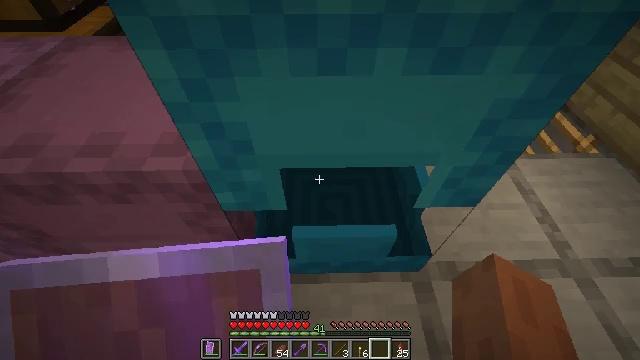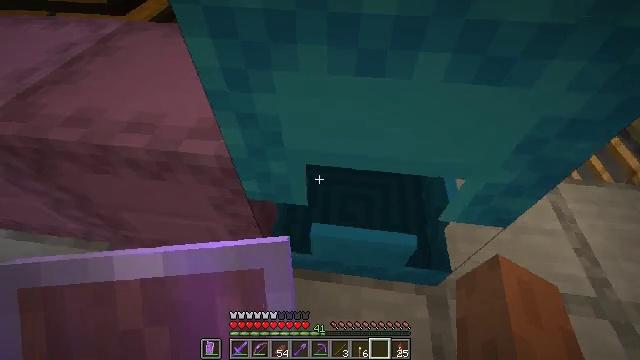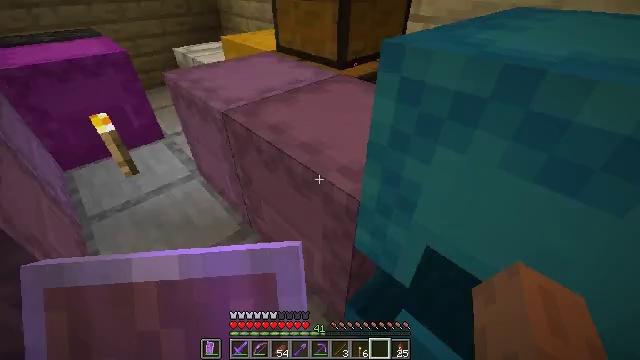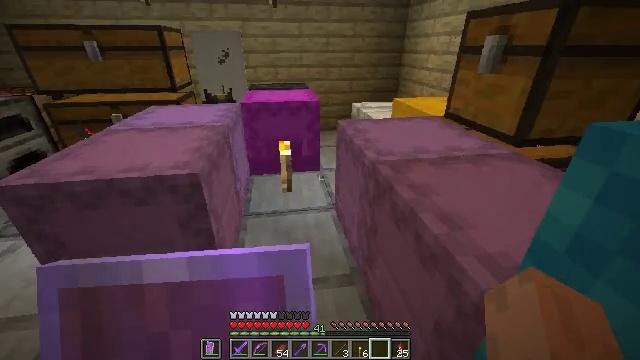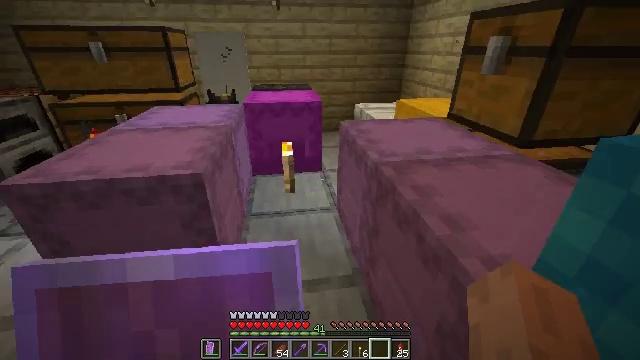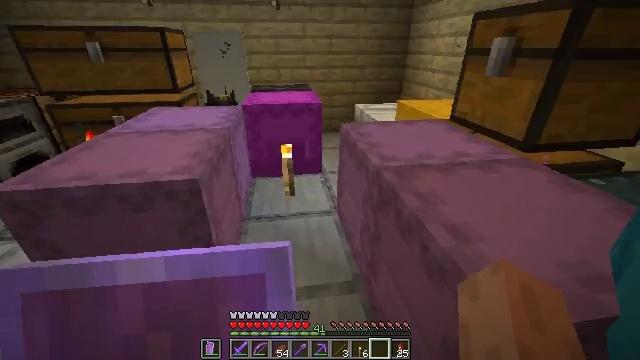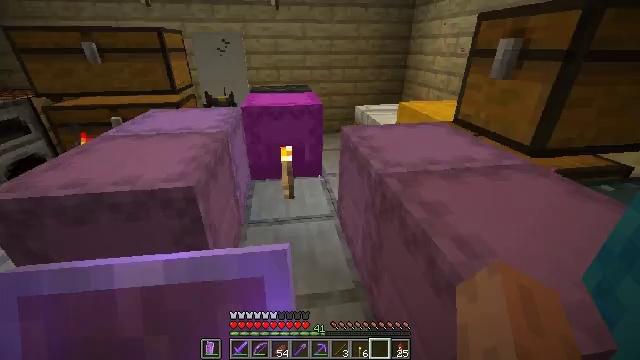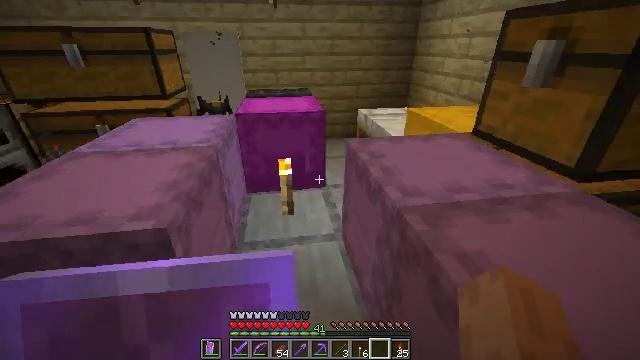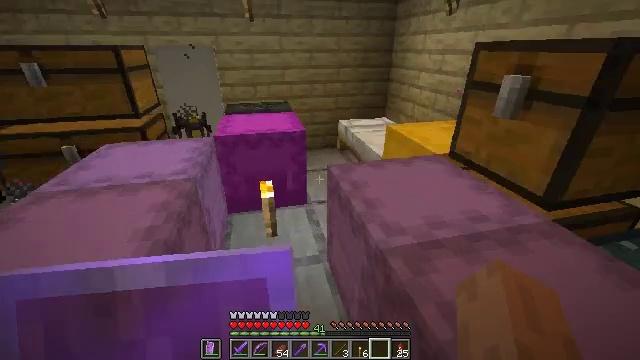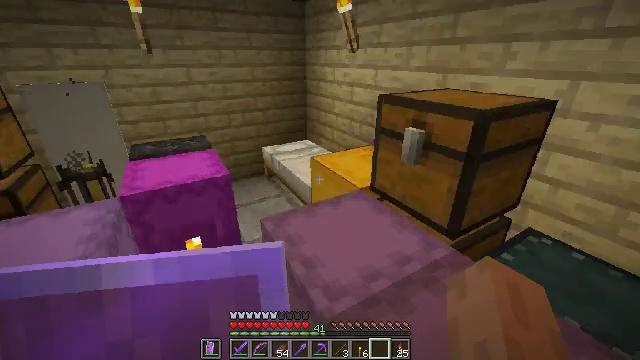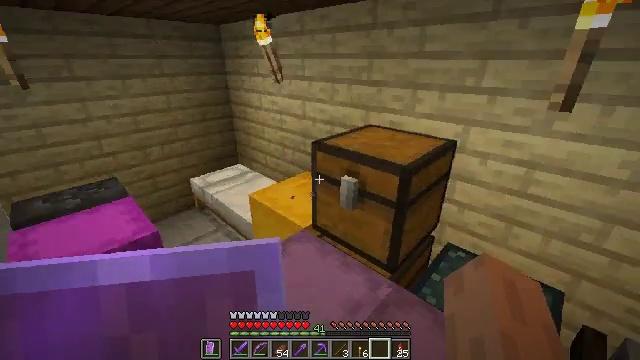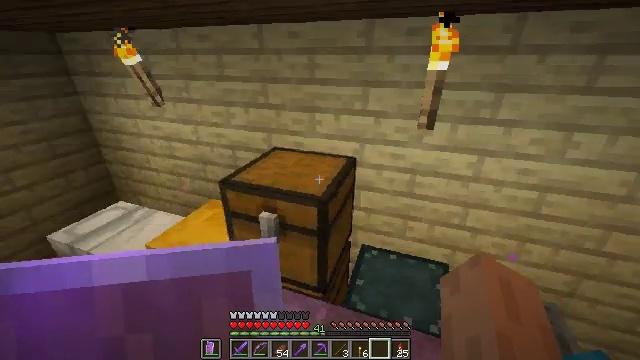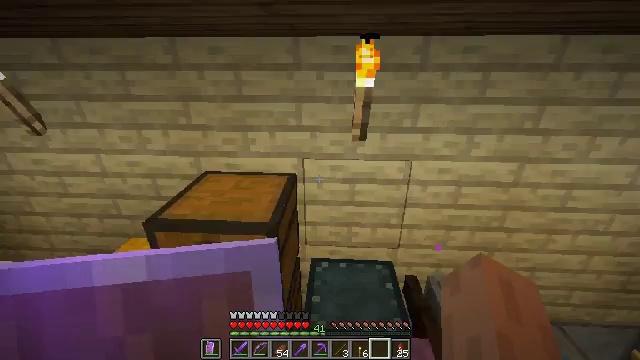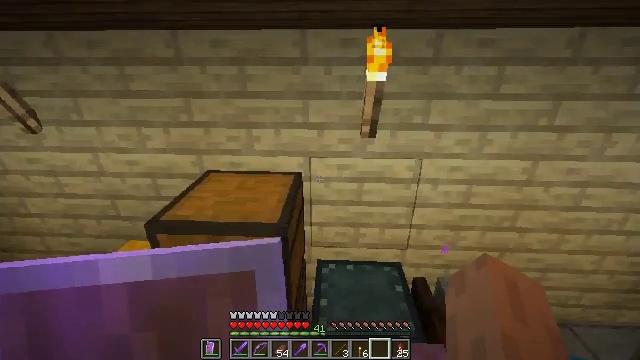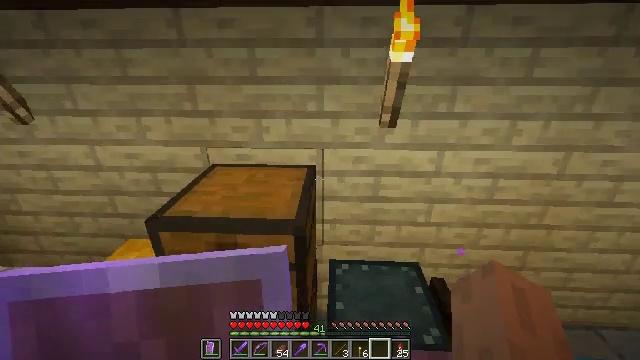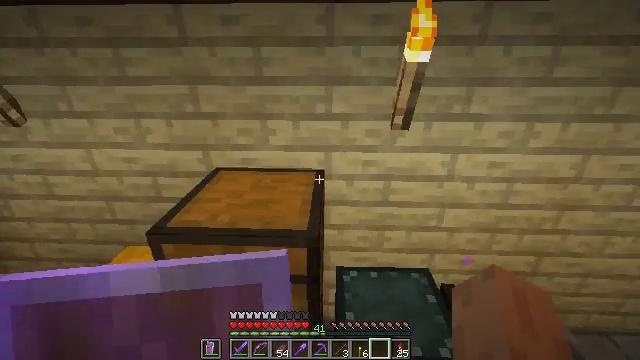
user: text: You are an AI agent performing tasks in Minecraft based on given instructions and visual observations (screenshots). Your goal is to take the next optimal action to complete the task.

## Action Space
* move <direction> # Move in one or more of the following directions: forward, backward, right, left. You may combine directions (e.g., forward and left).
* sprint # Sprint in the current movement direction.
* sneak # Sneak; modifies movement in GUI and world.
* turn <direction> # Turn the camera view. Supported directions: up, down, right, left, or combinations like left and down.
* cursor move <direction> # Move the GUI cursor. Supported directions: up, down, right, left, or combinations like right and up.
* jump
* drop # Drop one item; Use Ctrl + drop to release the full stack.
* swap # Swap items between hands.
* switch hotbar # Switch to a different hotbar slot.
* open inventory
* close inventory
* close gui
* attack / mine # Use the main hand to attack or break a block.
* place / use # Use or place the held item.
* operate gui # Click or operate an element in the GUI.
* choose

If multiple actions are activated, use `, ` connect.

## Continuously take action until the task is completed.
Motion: motion action
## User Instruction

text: mine block cyan shulker box
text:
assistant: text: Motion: turn left
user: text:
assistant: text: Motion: turn left and up
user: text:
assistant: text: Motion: turn left and up
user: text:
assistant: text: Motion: no_op
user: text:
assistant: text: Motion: move forward
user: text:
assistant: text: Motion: move forward
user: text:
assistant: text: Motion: move forward
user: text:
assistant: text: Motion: move forward, turn right, jump
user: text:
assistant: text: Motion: move forward, turn right and up, jump
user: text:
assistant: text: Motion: move forward, turn right, jump
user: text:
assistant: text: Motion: move forward, turn right, jump
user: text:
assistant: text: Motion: move forward, turn right and up
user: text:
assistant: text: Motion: move forward
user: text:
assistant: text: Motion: move forward
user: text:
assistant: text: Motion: no_op
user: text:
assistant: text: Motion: turn right and down
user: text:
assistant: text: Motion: turn right and down
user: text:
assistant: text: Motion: turn right
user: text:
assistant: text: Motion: no_op
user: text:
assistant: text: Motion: no_op
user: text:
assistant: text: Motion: turn left
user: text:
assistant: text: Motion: turn left
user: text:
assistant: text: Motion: turn left and down
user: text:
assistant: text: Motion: turn left and down
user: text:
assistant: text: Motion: turn down
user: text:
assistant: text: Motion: no_op
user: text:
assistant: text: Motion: no_op
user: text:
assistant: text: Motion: no_op
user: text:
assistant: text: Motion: no_op
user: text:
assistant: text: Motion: use / place